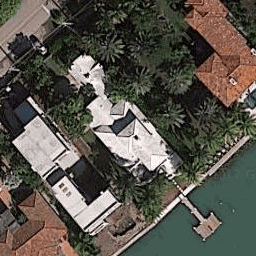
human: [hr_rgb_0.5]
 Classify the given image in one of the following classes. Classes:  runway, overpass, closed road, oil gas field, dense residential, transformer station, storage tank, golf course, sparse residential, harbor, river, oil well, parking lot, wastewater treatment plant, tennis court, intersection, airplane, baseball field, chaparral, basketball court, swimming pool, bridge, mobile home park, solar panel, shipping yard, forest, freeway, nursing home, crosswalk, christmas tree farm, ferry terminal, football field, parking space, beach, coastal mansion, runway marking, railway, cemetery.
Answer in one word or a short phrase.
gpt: coastal mansion